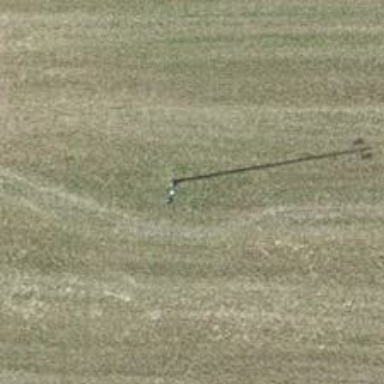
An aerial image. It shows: Power pole.